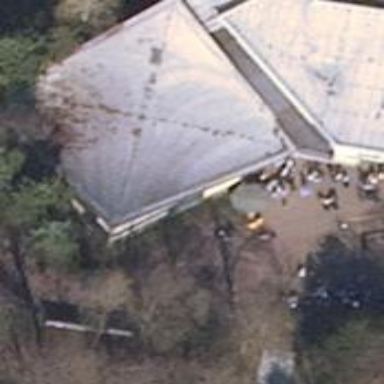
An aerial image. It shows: Restaurant.